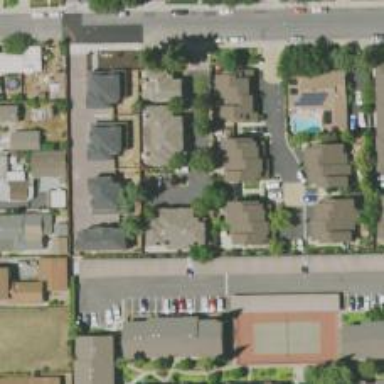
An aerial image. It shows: Living street.